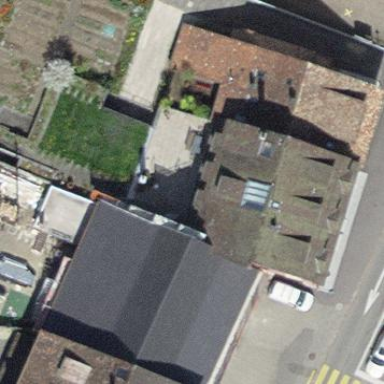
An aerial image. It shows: Part of building.